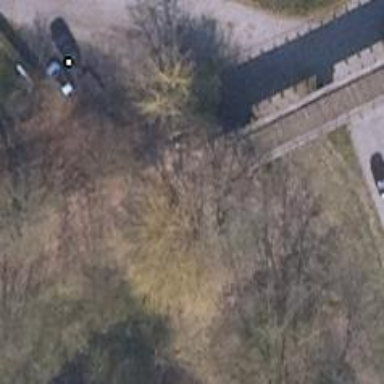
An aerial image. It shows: Abandoned railroad bridge.